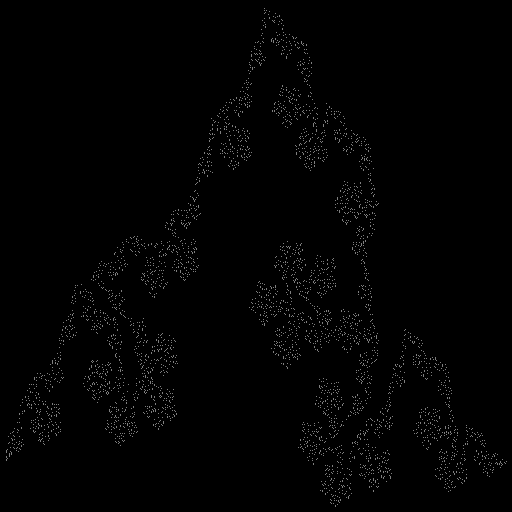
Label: penta